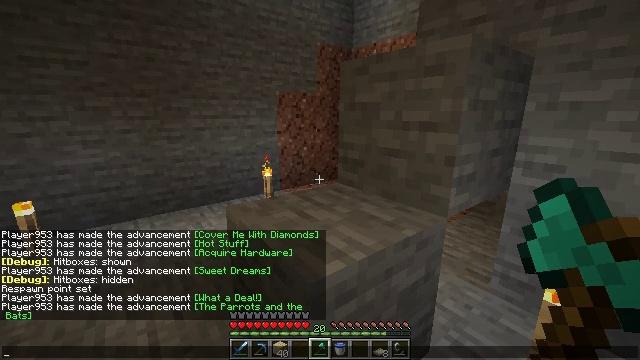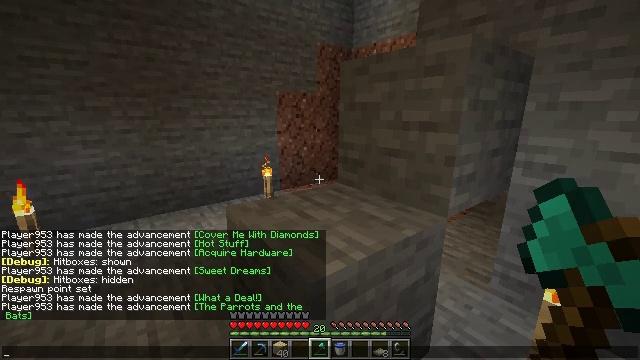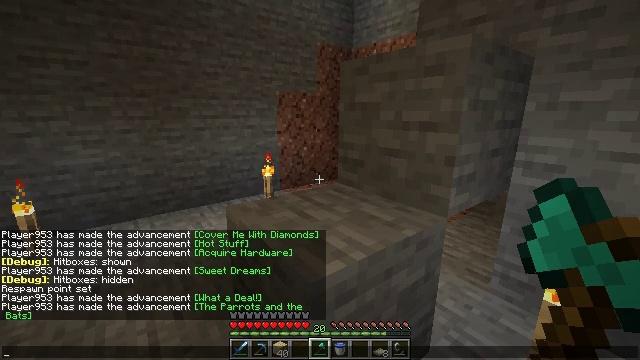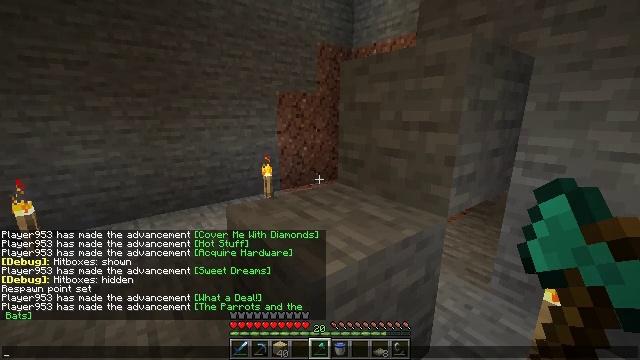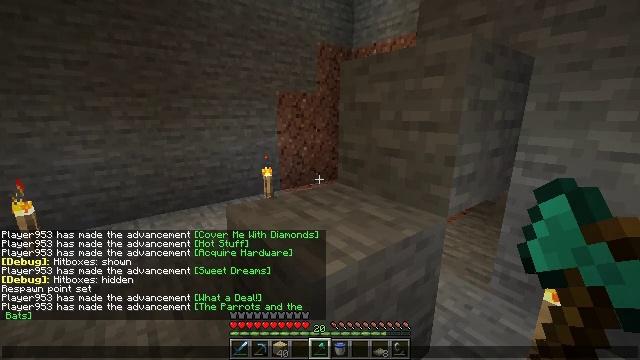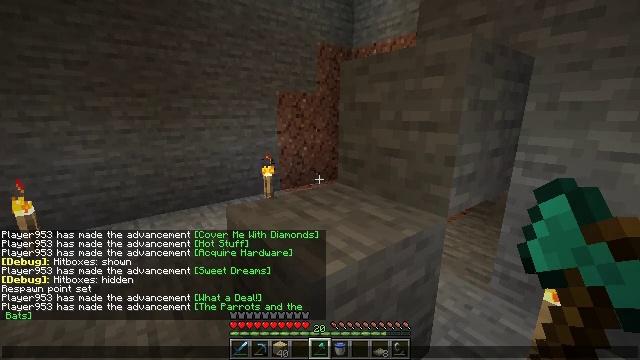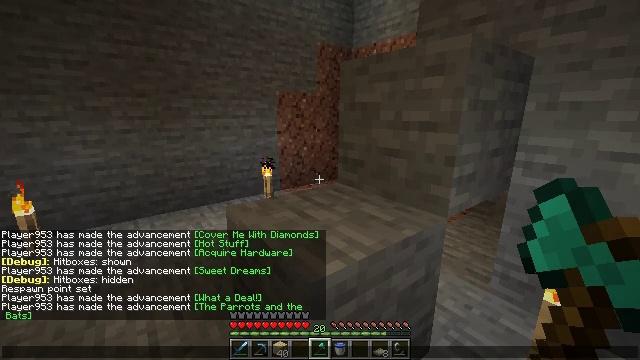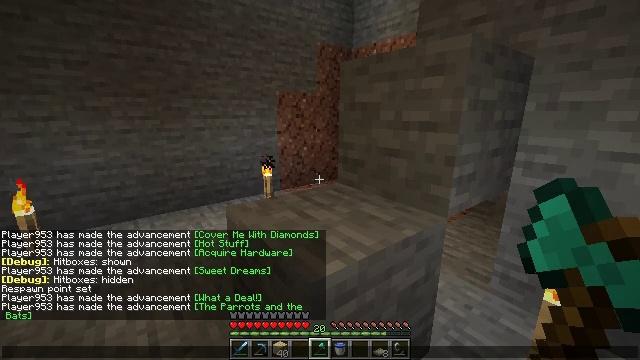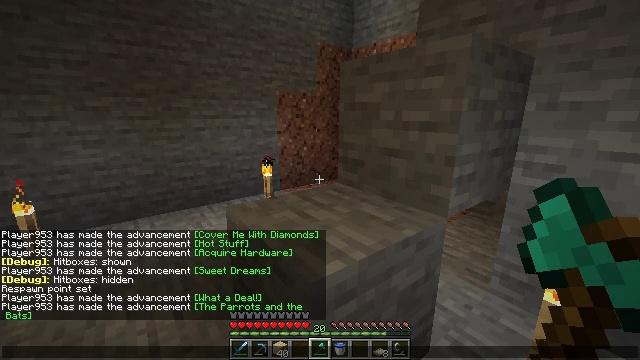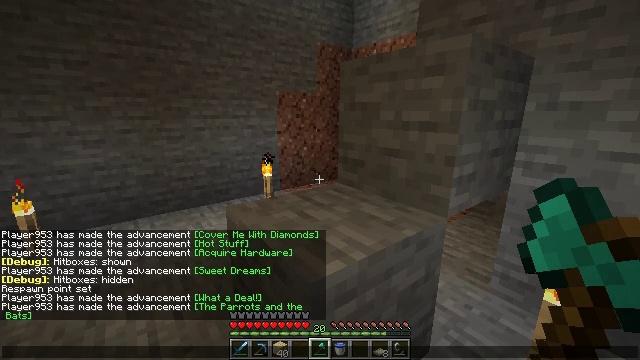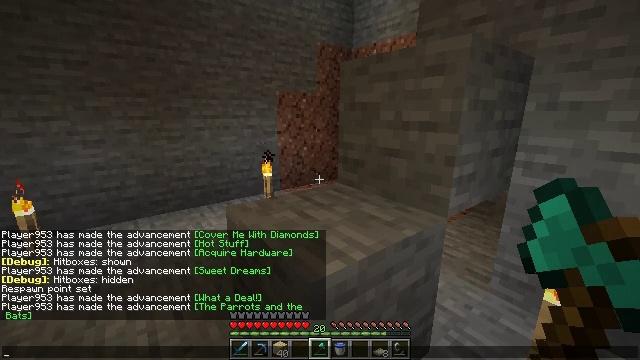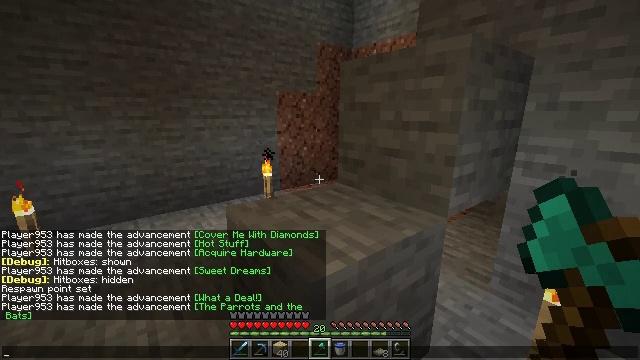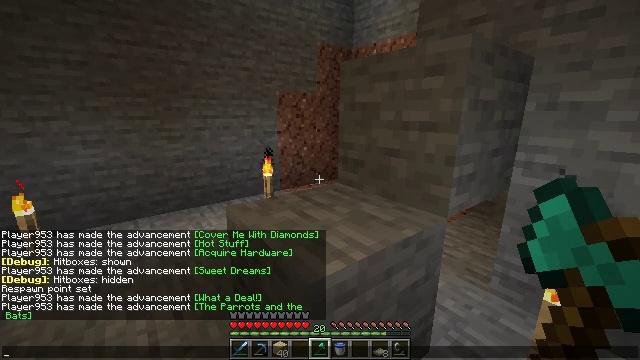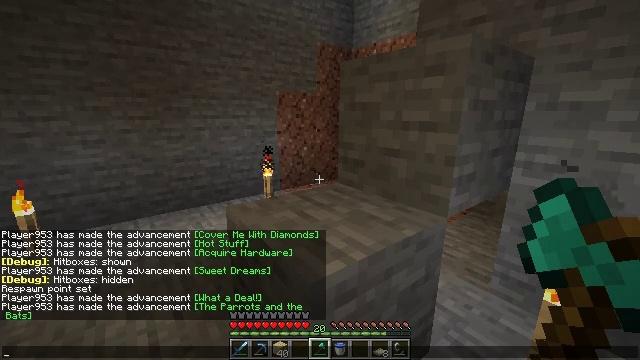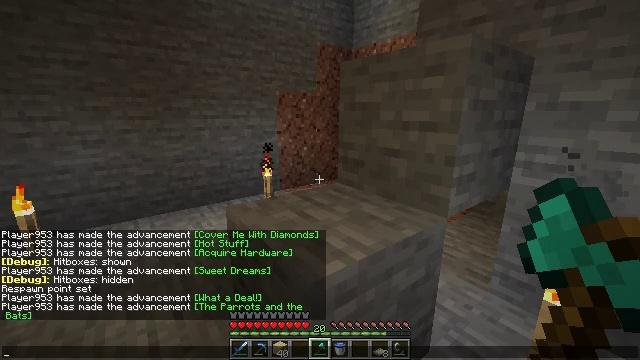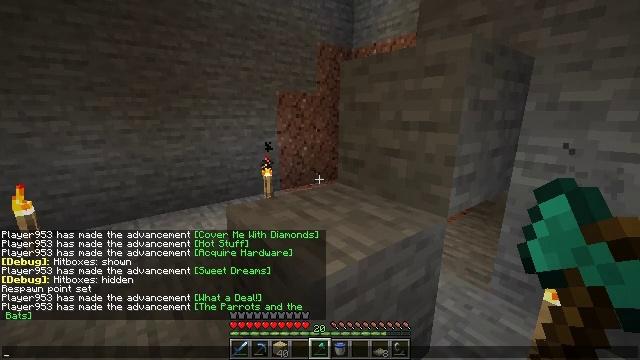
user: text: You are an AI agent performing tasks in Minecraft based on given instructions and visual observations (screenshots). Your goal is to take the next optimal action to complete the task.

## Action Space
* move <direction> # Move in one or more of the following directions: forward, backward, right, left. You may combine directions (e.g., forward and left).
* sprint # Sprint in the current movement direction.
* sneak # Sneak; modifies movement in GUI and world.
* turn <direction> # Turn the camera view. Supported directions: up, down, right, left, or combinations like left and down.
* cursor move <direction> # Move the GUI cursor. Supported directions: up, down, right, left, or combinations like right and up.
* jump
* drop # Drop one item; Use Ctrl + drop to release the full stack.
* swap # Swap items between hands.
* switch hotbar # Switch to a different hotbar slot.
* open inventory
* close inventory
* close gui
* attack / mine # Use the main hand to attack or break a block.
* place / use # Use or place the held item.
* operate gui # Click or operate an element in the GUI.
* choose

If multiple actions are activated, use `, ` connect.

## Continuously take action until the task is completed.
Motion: motion action
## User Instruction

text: Open a crafting table and craft a cauldron.
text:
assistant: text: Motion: no_op
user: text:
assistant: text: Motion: no_op
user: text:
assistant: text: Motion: no_op
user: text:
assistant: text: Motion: no_op
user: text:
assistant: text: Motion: no_op
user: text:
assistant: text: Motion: no_op
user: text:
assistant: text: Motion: no_op
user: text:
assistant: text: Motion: no_op
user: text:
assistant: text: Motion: no_op
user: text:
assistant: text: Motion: no_op
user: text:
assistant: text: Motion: no_op
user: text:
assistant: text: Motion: no_op
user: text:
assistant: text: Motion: no_op
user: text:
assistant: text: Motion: no_op
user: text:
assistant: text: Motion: no_op
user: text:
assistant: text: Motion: no_op
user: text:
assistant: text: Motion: no_op
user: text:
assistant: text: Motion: no_op
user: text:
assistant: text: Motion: no_op
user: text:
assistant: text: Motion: no_op
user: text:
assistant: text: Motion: no_op
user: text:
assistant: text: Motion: no_op
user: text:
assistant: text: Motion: no_op
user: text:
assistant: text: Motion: no_op
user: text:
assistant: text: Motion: no_op
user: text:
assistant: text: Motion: no_op
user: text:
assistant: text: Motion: no_op
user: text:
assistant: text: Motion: no_op
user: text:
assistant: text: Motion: no_op
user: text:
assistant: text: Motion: no_op